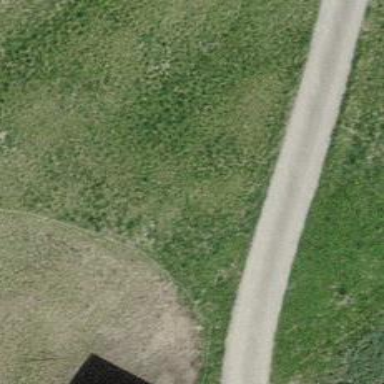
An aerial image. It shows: Paved track with grade 1 tracktype.